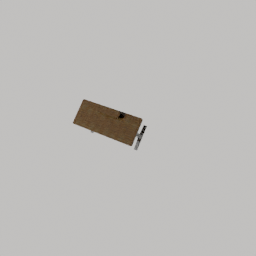
Label: furniture